Question: I have a form that has a textbox (called name) and a set of checkboxes and a set of radios. I want to send the value of the textbox, an array containing only the value of the checkboxes that are checked and the value of the radio checked. I know that I could use the jquery ajax syntax for this, but I want to do it with Ajax.BeginForm. From what I can tell the Ajax option OnBegin might be the key to this, but I cannot figure out how to alter the request before it goes to the action.
****EDIT:****
I've reworked the code based on Stephen's answer, but I am still running into problems with just getting it to render properly. Here's the code:
'''
public class RecipeSearch
{
public List<Recipe> Recipe { get; set; }
public List<Meal> MealSettings { get; set; }
public List<Ingredient> MainIngredient { get; set; }
}
public class Meal
{
public int Id { get; set; }
public bool Value { get; set; }
public string DisplayName { get; set; }
}
public ActionResult Search()
{
RecipeSearch recipe = new RecipeSearch();
recipe = recipeSearchDetails(null, null);
recipe.Recipe = dbContext.Recipes
.OrderBy(r => r.name)
.Where(r => r.name.Contains("") || string.IsNullOrEmpty(""))
.ToList();
RecipeSearch recipe = new RecipeSearch();
recipe.MealSettings = new List<Meal>();
var meals = dbContext.MealCategories
.OrderBy(r => r.name)
.ToList();
var MainIngredient = dbContext.Maincategories
.OrderBy(r => r.name).ToList();
foreach (var item in meals)
{
recipe.MealSettings.Add(new Meal { DisplayName = item.name, Value = true, Id = item.mealCategoryId });
}
recipe.Recipe = dbContext.Recipes
.OrderByDescending(r => r.MealCategory.name)
.Where(mc => mc.MealCategory.name == mealCategory || (mealCategory == null))
.Where(m => m.Ingredients.FirstOrDefault().SubCategory.name == mainIngredient || (mainIngredient == null)).ToList();
return PartialView("_search", recipe);
}
'''
'''
@model RecipeTrackerMVC.Models.Search.RecipeSearch
@for (int i = 0; i < Model.MealSettings.Count(); i++)
{
<li>
@Html.CheckBoxFor(r => Model.MealSettings[i].Value)
@Html.LabelFor(r => Model.MealSettings[i].Value, Model.MealSettings[i].DisplayName)
@Html.HiddenFor(r => Model.MealSettings[i].Id)
</li>
}
'''
The browser is rendering the following for each meal:

Is the name supposed to render so sloppy?
In addition to that, I made an AJAX call and this is the data that I get. All items were unchecked except for id 12 - but for some reason that one has two values and I'm not sure why. Also, I thought with this style (checkboxfor) only items that were checked were supposed to be sent in the request?
'''
name:s
allCategories:false
MealSettings[0].Value:false
MealSettings[0].Id:7
MealSettings[1].Value:false
MealSettings[1].Id:8
MealSettings[2].Value:false
MealSettings[2].Id:9
MealSettings[3].Value:false
MealSettings[3].Id:1
MealSettings[4].Value:false
MealSettings[4].Id:10
MealSettings[5].Value:false
MealSettings[5].Id:11
MealSettings[6].Value:false
MealSettings[6].Id:12
MealSettings[7].Value:true
MealSettings[7].Value:false
MealSettings[7].Id:4
MealSettings[8].Value:false
MealSettings[8].Id:3
MealSettings[9].Value:false
MealSettings[9].Id:17
MealSettings[10].Value:false
MealSettings[10].Id:2
allIngredients:all
allIngredients:false
startTime:
endTime:
prepTime:0
cookTime:0
standTime:0
X-Requested-With:XMLHttpRequest
'''
And when I make my Ajax call with this syntax, the model shows as null:
'''
public ActionResult Search(IEnumerable<RecipeSearch> model)
'''
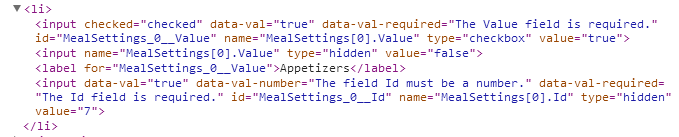
Answer: Assuming 'MealCategory' is a list of boolean values, using '@Html.CheckBoxFor' will generate the html for post back (similar for radio buttons)
'''
@model yourModel
@using (Html.BeginForm()) {
....
@for (int i = 0; i < Model.MealCategory.Count; i++) {
@Html.CheckBoxFor(m => m[i])
@Html.LabelFor(m => m[i])
}
...
<button type="submit">Submit</button>
}
'''
Further to comments
I am not entirely sure what you are trying to do, but I suggest creating a view model to represent possible selections, and create action methods in your controller to select the options as follows:
'''
public class MealSelection
{
public int ID { get; set;} // to generate a hidden input for postback
public bool IsSelected { get; set;} // to generate a checkbox
public string Name { get; set;} // for display in the view
}
[HttpGet]
public ActionResult Selections()
{
List<MealSelection> selections = new ..// Generate a list selections
return View(selections)
}
[HtpPost]
public ActionResult Selections(IEnumerable<MealSelection> model)
{
IEnumerable<MealSelection> selections = model.Where(m => m.IsSelected);
// foreach MealSelection in selections, get the ID and do something with it
return RedirectToAction(..to some view that displays the selections..);
}
'''
View
'''
@model IEnumerable<MealSelection>
'''
then loop (modify above) to create hidden input for the 'ID', checkbox for 'IsSelected' and label for 'Name'.